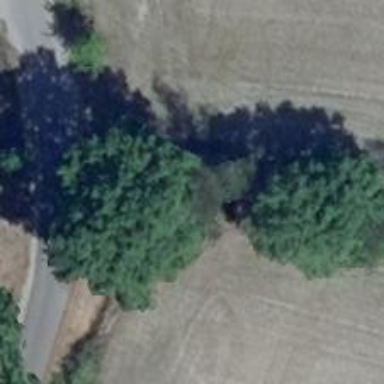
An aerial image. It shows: Row of deciduous broadleaved trees.